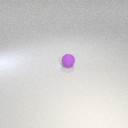
small purple rubber sphere